Question: I'm trying to draw something like a coordinate system on my screen. I'm having a centre and four lines going from it.The vertical line is straight as is the horizontal line, right hand (dividing the first and second quadrant). But the horizontal line, left hand, is not continuous - it goes one pixel up at the half of the line.I don't understand this, because the left horizontal line is axisymmetric the the right one.
The line-drawing is done with sin,cos and pi, which i defined for more than ten digits.
Here is the code:
'''
int Mx=300;
int My=300;
/* vertical line*/
XDrawLine(dis,win,gc, Mx, My, Mx+sin(0)*250 , My+cos(0)*250);//line down
XDrawLine(dis,win,gc, Mx, My, Mx-sin(0)*250 , My-cos(0)*250);//line up
/*horizontal line */
XDrawLine(dis,win,gc, Mx, My ,Mx+sin(pi/2)*250, My+cos(pi/2)*250);//line right
XDrawLine(dis,win,gc, Mx, My, Mx-sin(pi/2)*250, My-cos(pi/2)*250);//line left
'''
And here is a example picture of what i meant -
How does the X Window system locate pixels at all - may it differ from display to display?
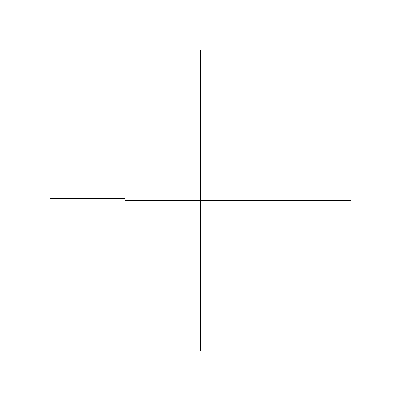
Answer: There's nothing wrong with Xlib, it's just a rounding error.
'''
My-cos(pi/2)*250
'''
when cast to an int, evaluates to 299.